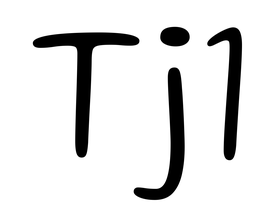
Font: Gluten_ExtraLight